Question: When i use AppCompat lib (v21) i got ActionBar with new style of "hamburger" icon. Is possible to get the same behaviour, but not using AppCompat. I'd like to have standard Holo.Light theme with new "hamburger" (drawer) icon in ActionBar.

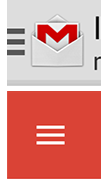
Answer: You can get the assets you want from the official github account of Google
Here the link for the xxhdpi density <URL>
And set it to your Action bar with the method <URL>